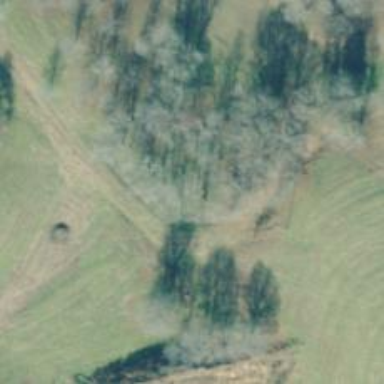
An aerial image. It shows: Culvert tunnel.